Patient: sex M, age 60
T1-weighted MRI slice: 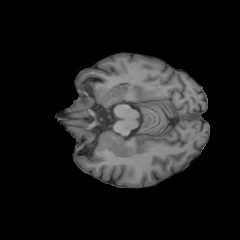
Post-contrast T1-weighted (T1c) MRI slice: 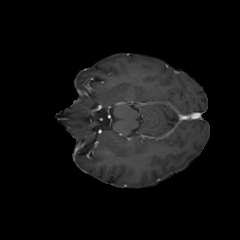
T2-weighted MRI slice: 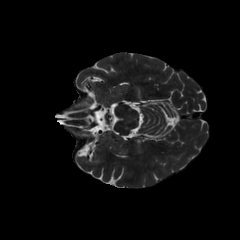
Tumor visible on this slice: no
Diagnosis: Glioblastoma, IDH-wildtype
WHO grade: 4